Aerial crown-view tile of a tropical tree (Barro Colorado Island, Panama), acquired 20250414:
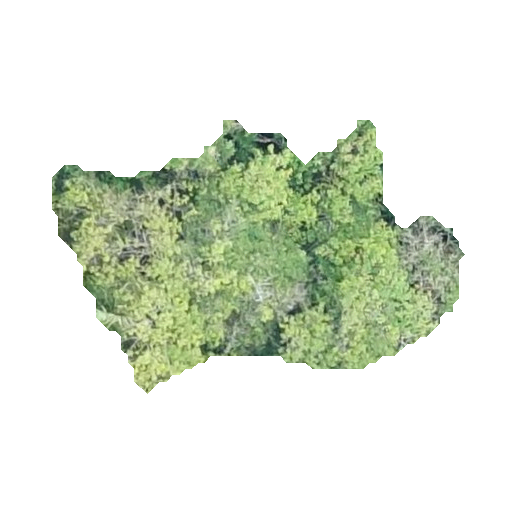
Species: Apeiba tibourbou
GBIF accepted scientific name: Apeiba tibourbou
Crown area: 107.044 m²